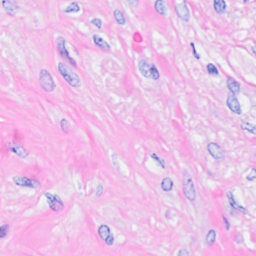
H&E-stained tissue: Breast